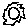
Label: sun